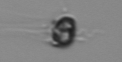
Label: Apedinella